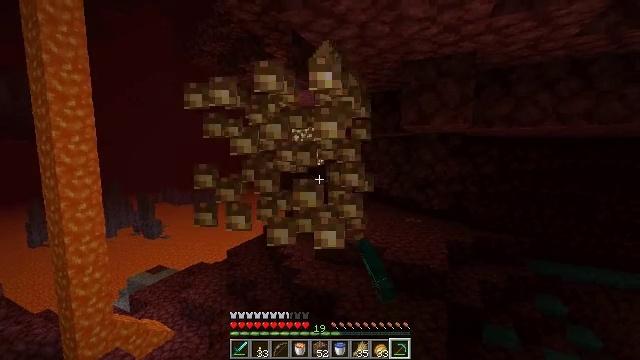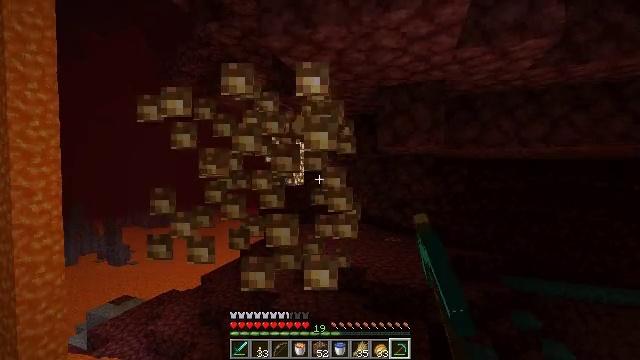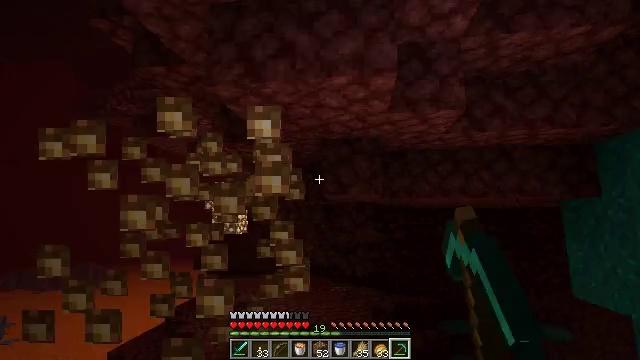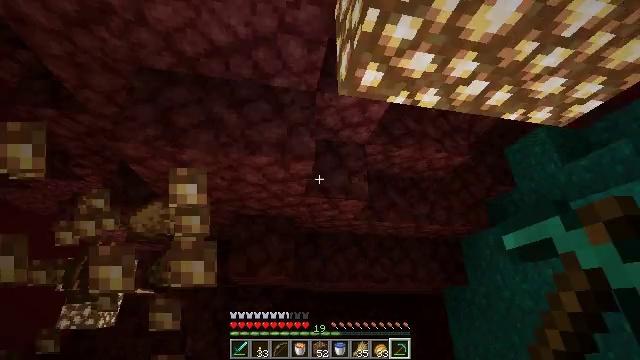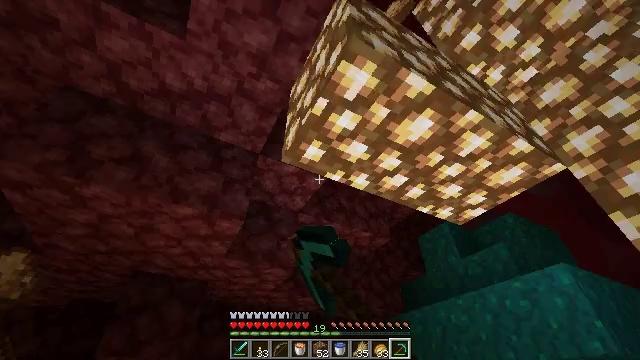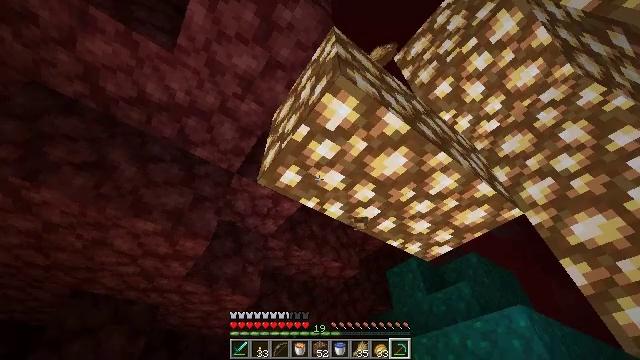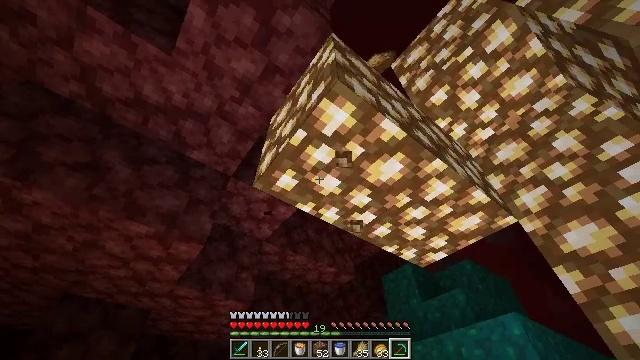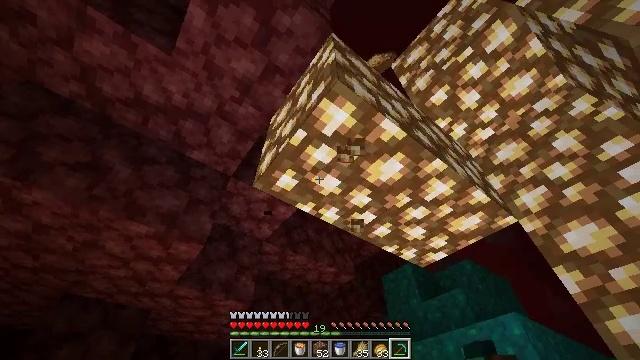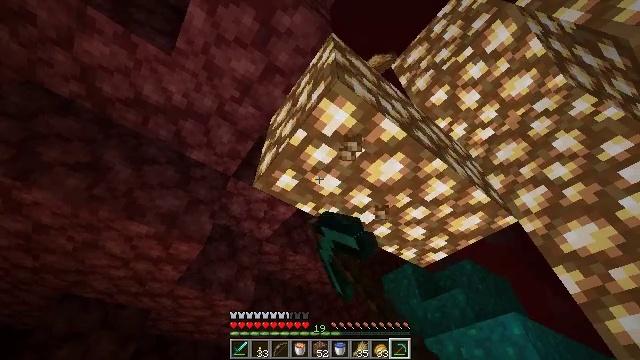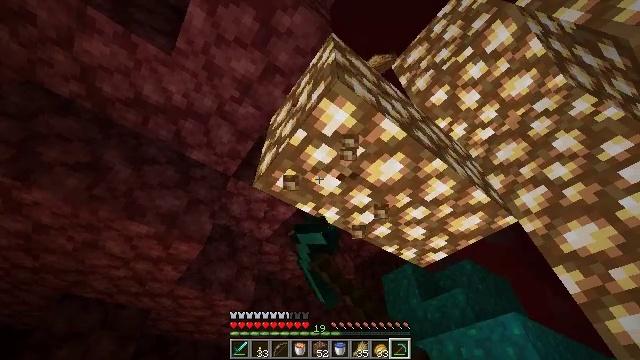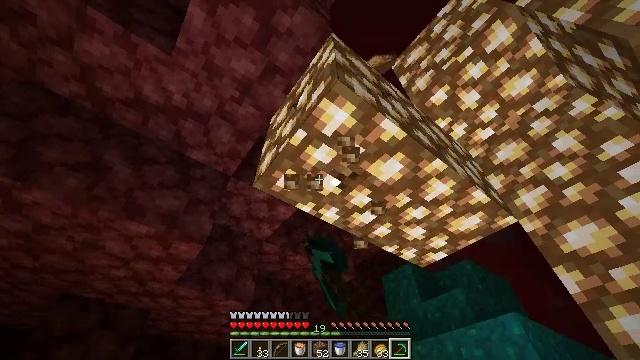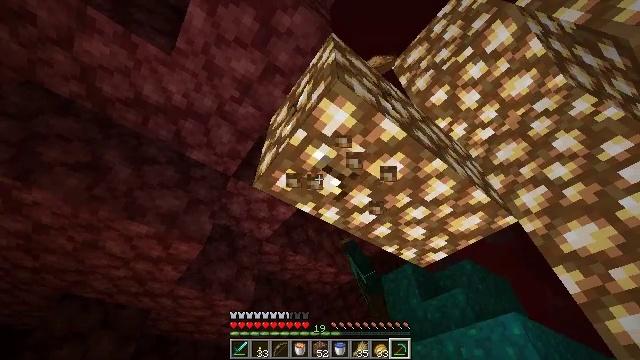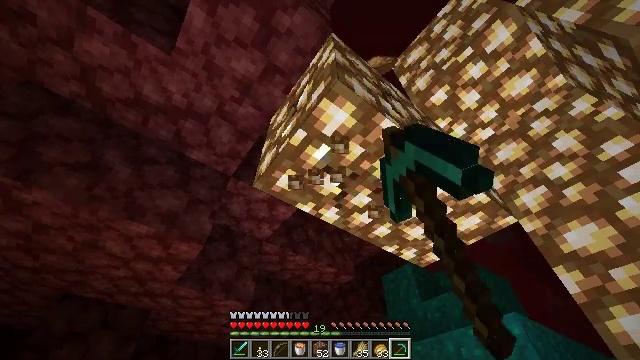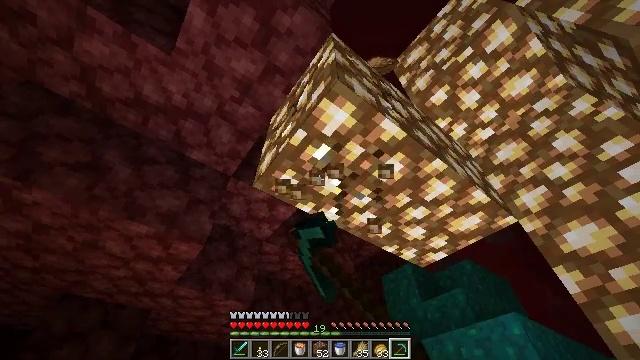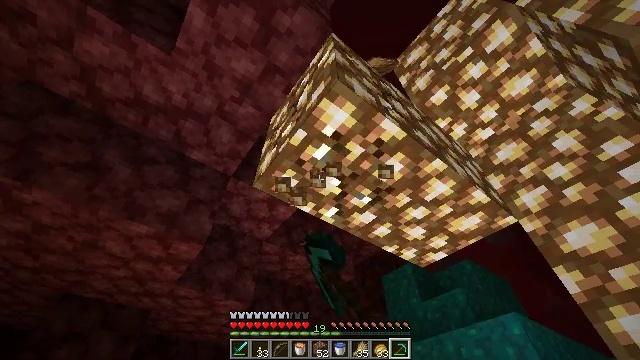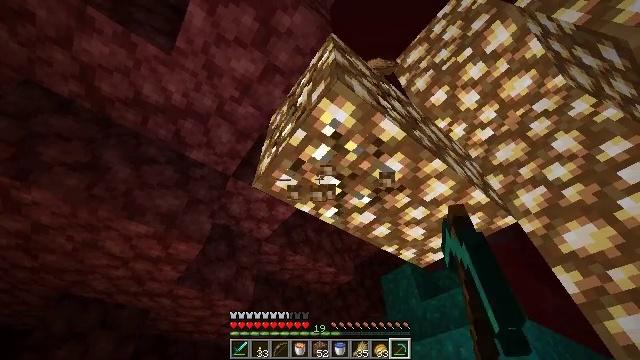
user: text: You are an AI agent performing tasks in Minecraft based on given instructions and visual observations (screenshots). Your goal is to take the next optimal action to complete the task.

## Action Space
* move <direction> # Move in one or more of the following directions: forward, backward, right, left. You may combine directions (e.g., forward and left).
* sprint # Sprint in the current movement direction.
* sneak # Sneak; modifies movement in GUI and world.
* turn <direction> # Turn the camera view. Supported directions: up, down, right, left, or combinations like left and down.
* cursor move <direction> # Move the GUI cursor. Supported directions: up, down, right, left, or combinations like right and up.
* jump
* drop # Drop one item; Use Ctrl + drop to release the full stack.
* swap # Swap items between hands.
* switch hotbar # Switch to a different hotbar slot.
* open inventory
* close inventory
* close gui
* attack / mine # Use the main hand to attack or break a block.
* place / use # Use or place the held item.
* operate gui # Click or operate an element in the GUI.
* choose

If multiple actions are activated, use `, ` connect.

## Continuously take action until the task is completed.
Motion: motion action
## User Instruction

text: Mine the glowstone in the Nether.
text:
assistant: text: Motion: turn right and up, attack / mine
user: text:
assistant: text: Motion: turn right and up, attack / mine
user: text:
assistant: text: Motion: turn right and up, attack / mine
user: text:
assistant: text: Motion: turn right and up, attack / mine
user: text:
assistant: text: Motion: turn right and up, attack / mine
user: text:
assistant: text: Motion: turn right and up, attack / mine
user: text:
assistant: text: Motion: attack / mine
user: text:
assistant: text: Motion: attack / mine
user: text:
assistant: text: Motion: attack / mine
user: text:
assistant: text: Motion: attack / mine
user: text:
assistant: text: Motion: attack / mine
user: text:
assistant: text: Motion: attack / mine
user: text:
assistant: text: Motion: attack / mine
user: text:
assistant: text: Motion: attack / mine
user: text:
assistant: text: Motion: attack / mine
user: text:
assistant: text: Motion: turn right, attack / mine
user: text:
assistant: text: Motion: turn right, attack / mine
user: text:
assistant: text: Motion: attack / mine
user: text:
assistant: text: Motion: attack / mine
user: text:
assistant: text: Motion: attack / mine
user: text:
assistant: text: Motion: turn right, attack / mine
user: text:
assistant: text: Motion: turn right and down, attack / mine
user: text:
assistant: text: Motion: turn right and down, attack / mine
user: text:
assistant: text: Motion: turn right and down, attack / mine
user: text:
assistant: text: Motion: turn right, attack / mine
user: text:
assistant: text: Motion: attack / mine
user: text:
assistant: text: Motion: turn right, attack / mine
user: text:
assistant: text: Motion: turn down, attack / mine
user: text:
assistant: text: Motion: turn left, attack / mine
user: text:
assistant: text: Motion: attack / mine